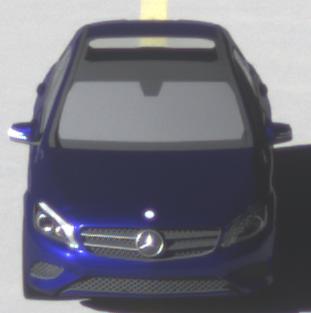
Make: Mercedes-Benz
Model: A 180
Detailed model: A-Class (176)
Model produced from: 2012/09
Model produced until: 2015/07
Doors: 5
Color: blue
Road condition: dry road
Daytime: morning or afternoon
Contrast: high contrast